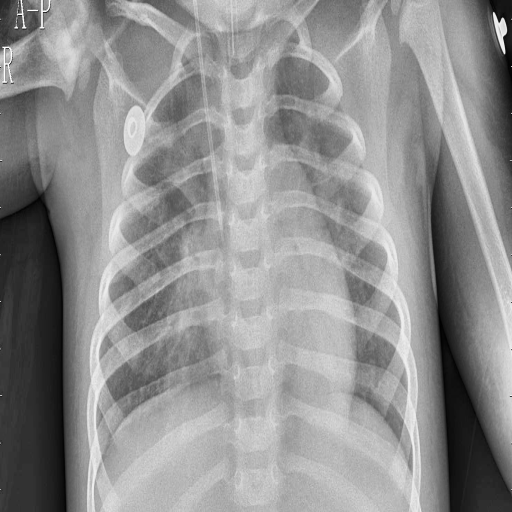
Finding: PNEUMONIA